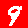
Digit: 9